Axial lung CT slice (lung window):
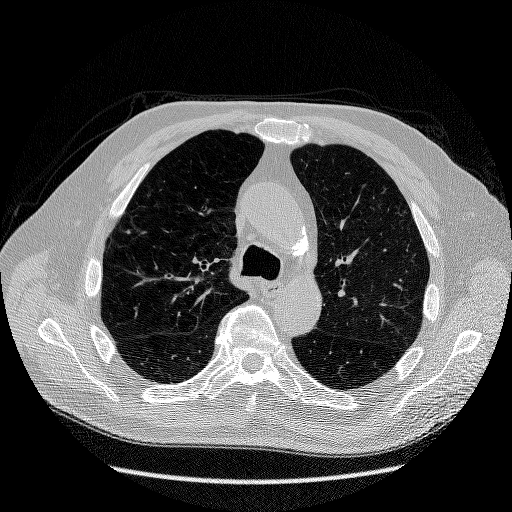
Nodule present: yes
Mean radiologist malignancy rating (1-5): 2